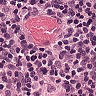
Metastatic tissue present: no